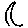
Label: moon